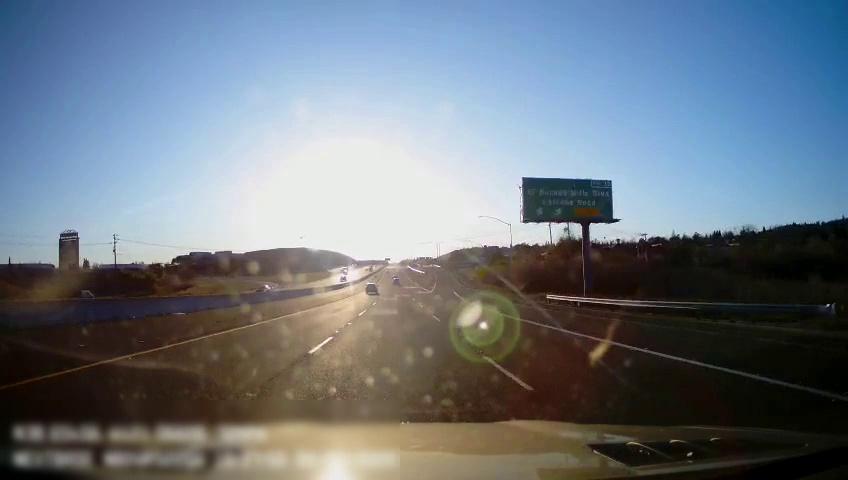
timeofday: Day
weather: Sunny
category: Drivable Space
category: Drivable Space
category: Vehicles | Van
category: Vehicles | Car
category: Vehicles | Car
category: Lanes | Alternate Lane
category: Lanes | Alternate Lane
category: Lanes | Current Lane
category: Lanes | Current Lane
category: Lanes | Alternate Lane
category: Traffic | Signs